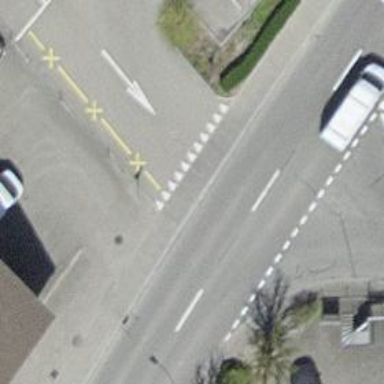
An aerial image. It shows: Road with "give way" sign.